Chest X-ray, PA view. Patient: 36 years old, sex F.
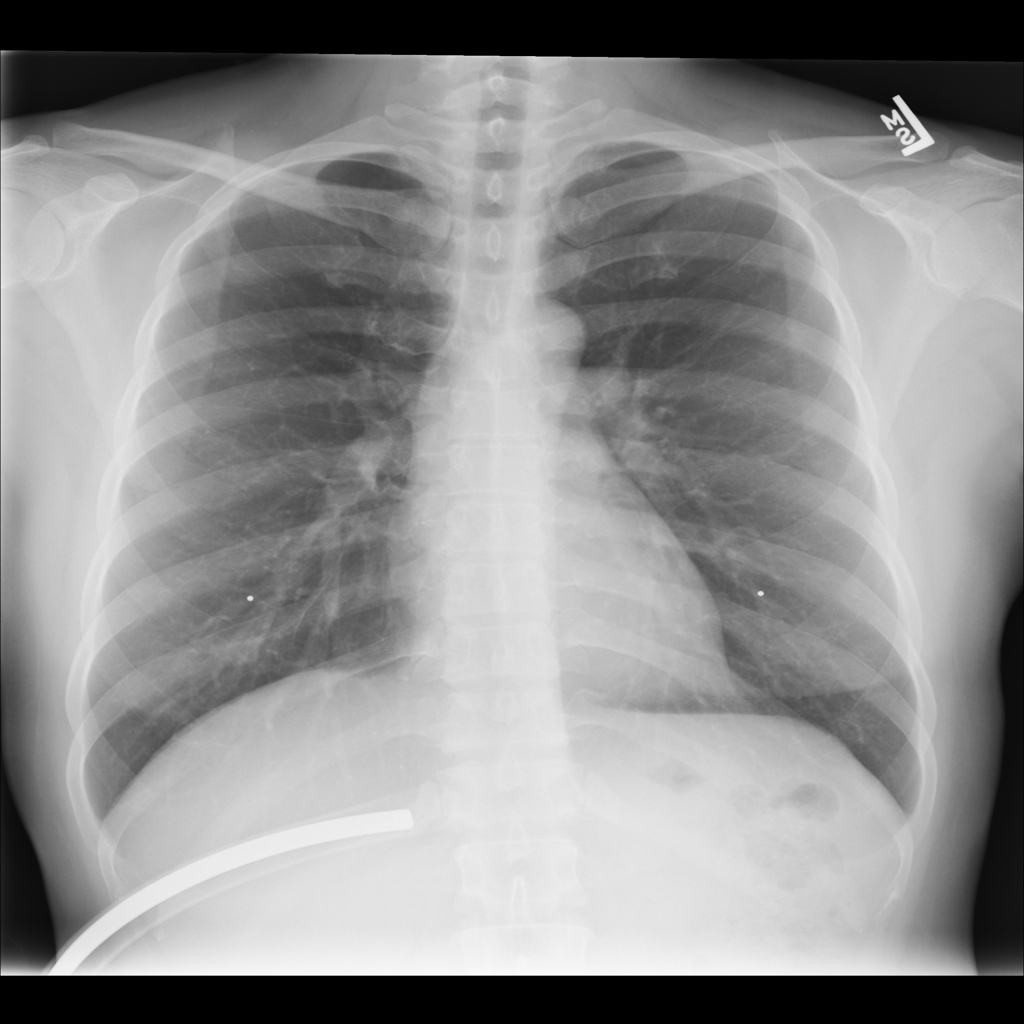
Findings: Infiltration